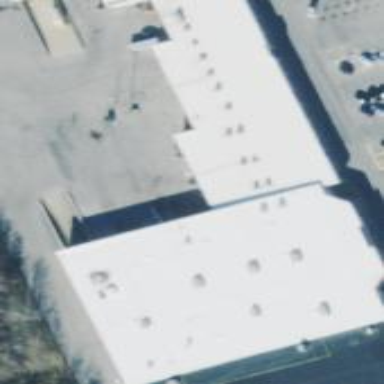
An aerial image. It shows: Fitness center building.